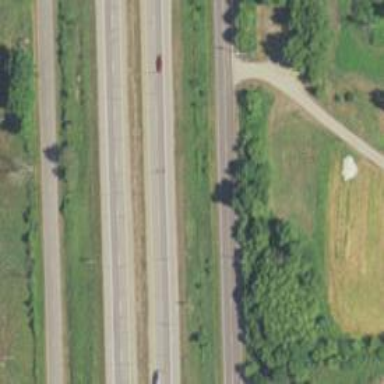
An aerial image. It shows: Asphalt motorway.